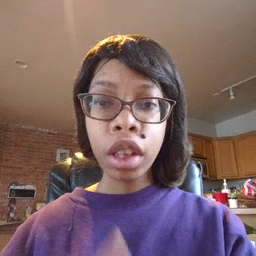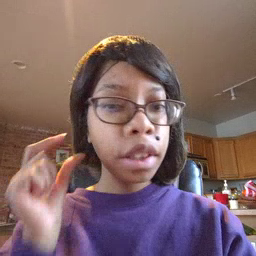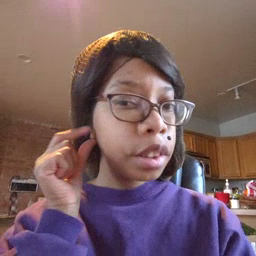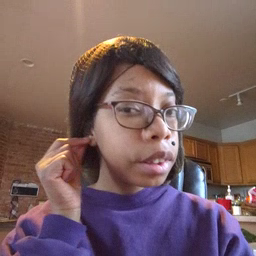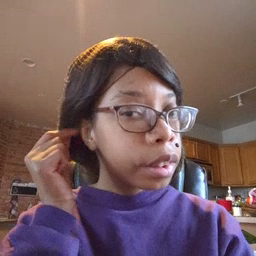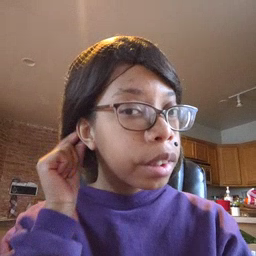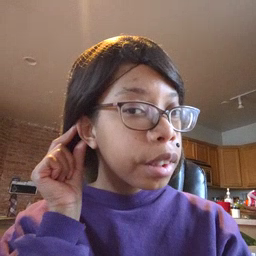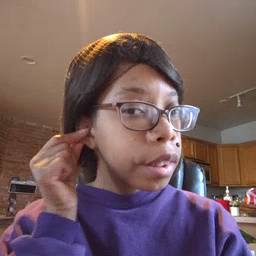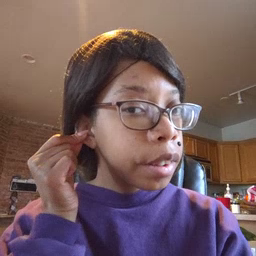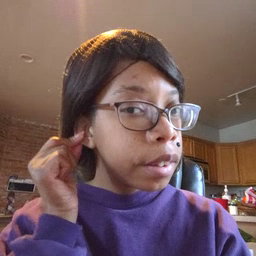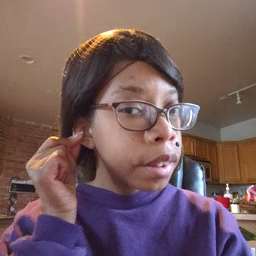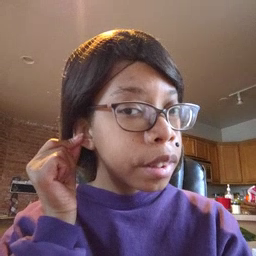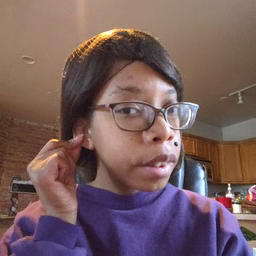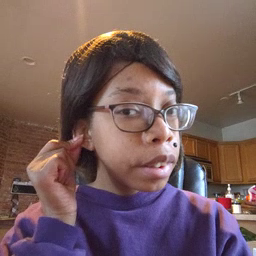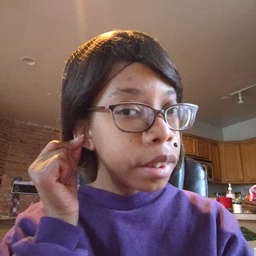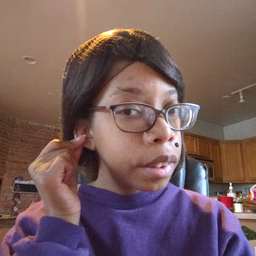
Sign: ear